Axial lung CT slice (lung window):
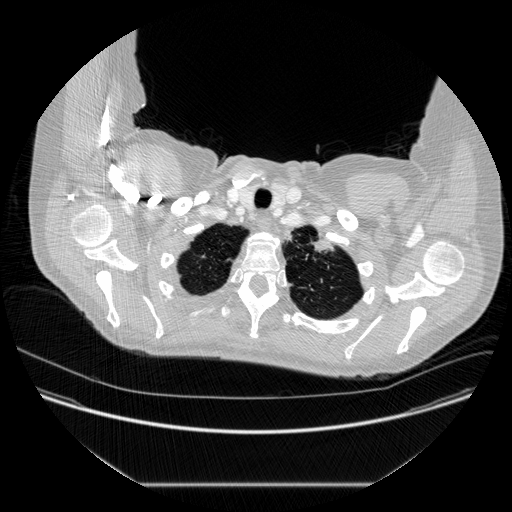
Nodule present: no